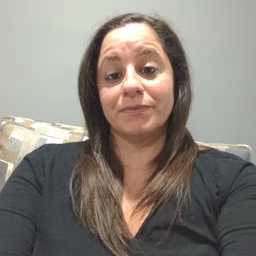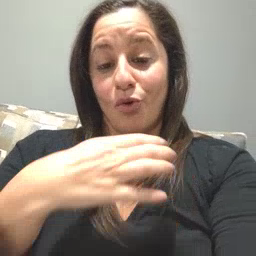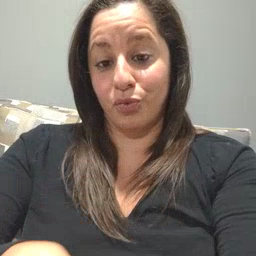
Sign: hungry